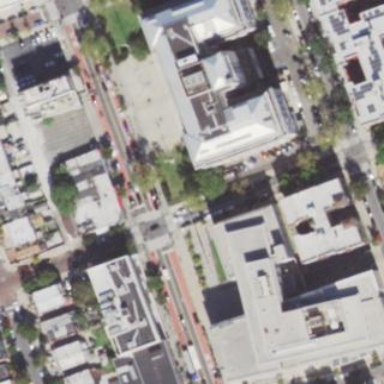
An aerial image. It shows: Public building that serves as courthouse.